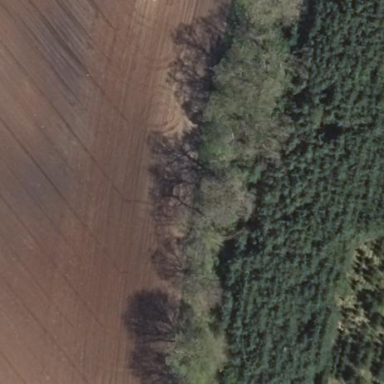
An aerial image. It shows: Woodland consisting of broadleaved trees.